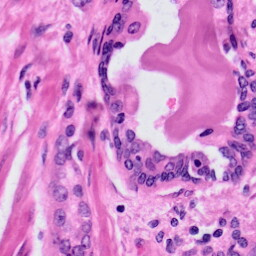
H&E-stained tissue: Prostate